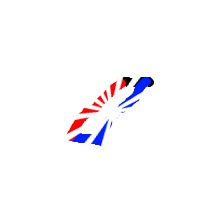
Shape: parallelogram